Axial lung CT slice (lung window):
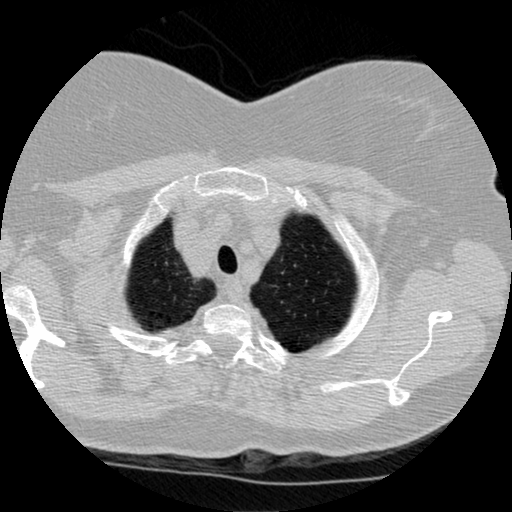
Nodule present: no